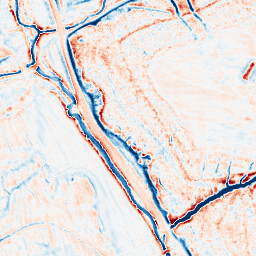
Category: edge_preserving
Decomposition family: anisotropic_diffusion
Decomposition parameters: iterations: 20
kappa: 50
gamma: 0.2
Upsampling method: sinc_hamming
Upsampling parameters: scale: 2
kernel_size: 16
Upsampling scale: 2